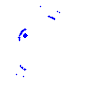
Particle: proton